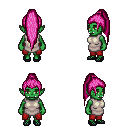
a pixel art fantasy rpg character, female body template, orc, green skin, white tunic, red pants, pink extra-long topknot hairstyle, ghillies, four views (front, back, left, right), 2x2 character sprite sheet, small pixel art, hard edges, no anti-aliasing